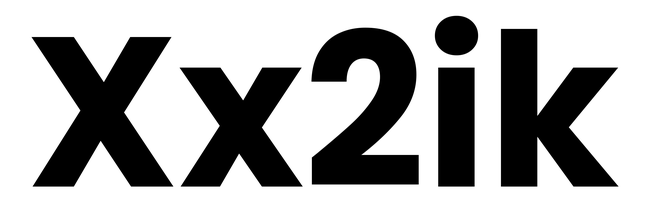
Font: Poppins-Bold